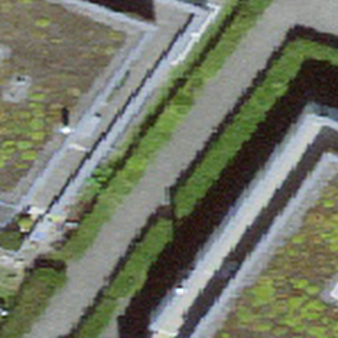
Label: other